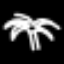
Label: palm tree